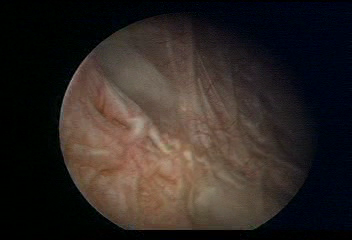
Modality: WLC
Class: Normal mucosa
Bladder cancer association: No